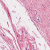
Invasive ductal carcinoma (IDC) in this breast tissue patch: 0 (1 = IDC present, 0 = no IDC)